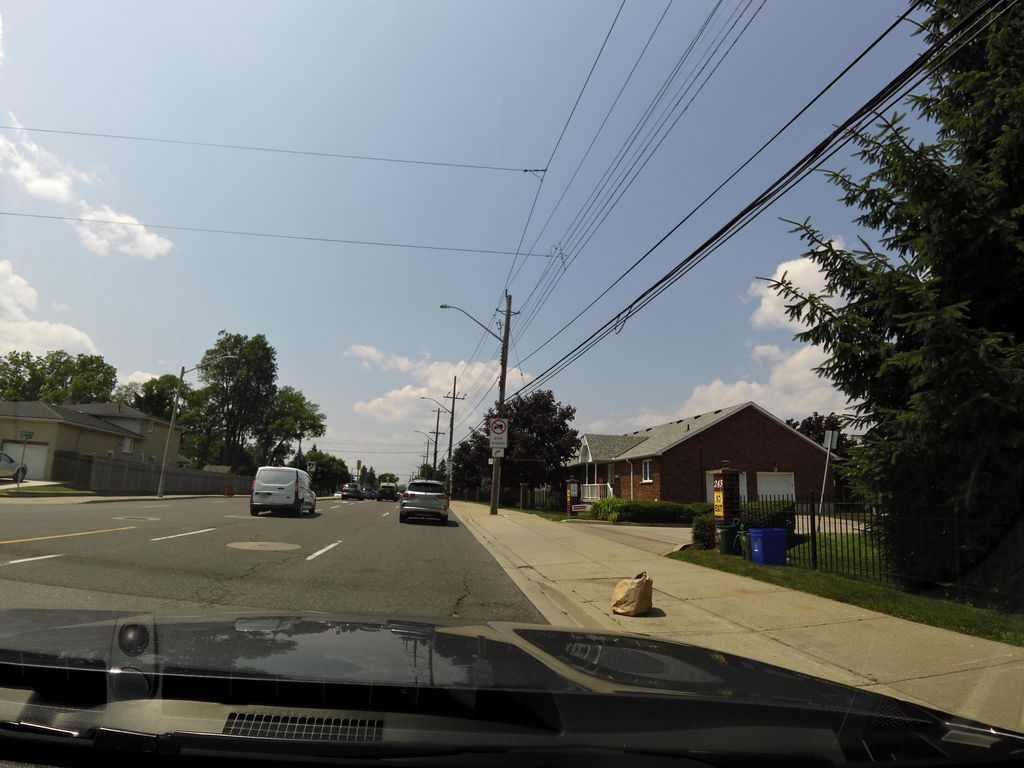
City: hamilton